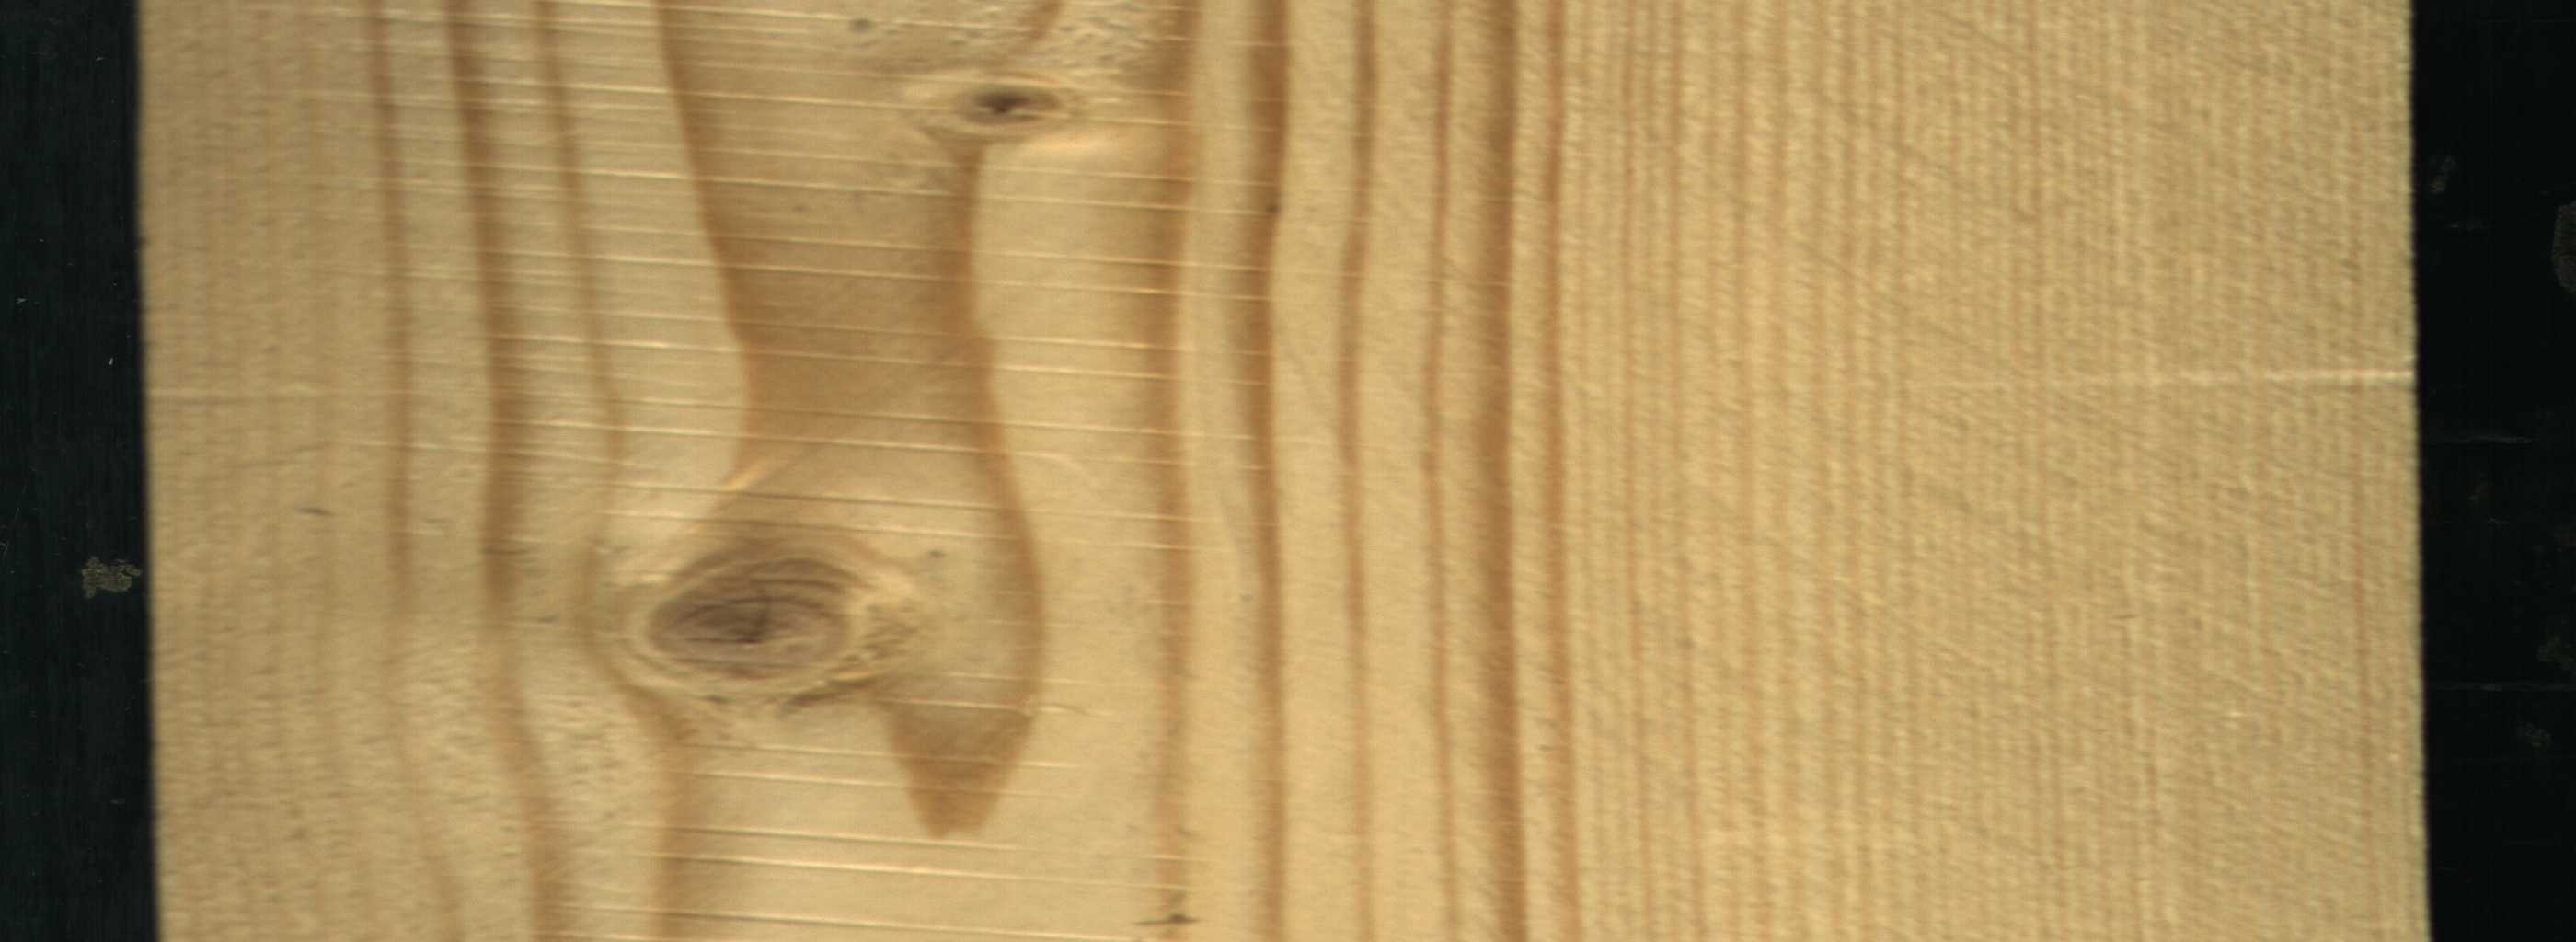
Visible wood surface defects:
Live_Knot
Live_Knot